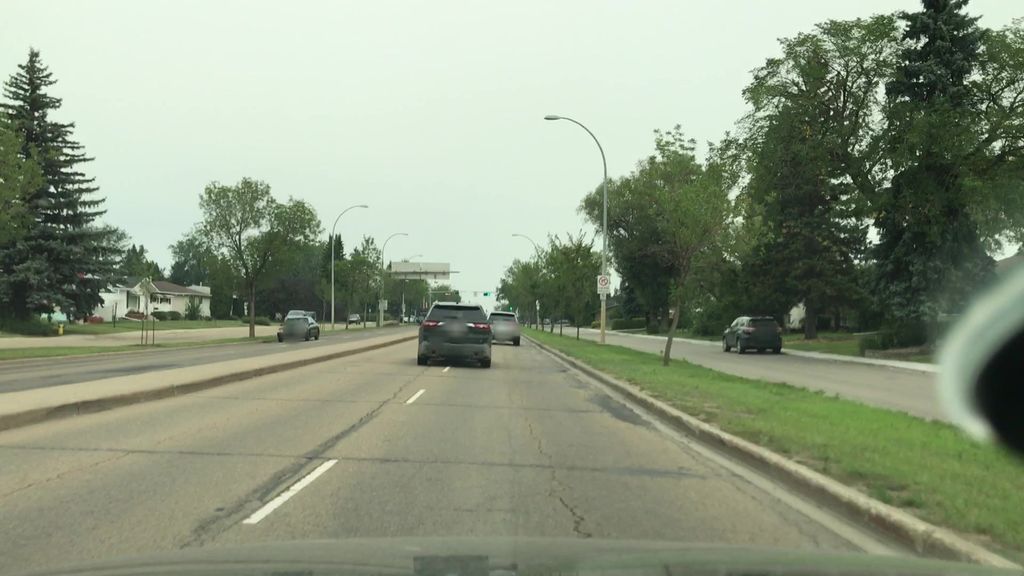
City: edmonton